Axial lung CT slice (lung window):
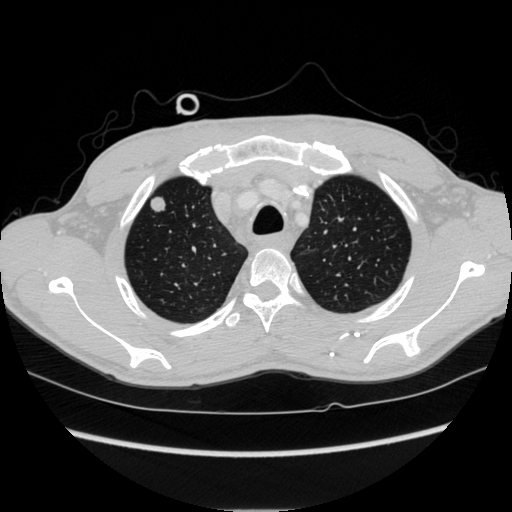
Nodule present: yes
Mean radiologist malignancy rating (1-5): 3.75